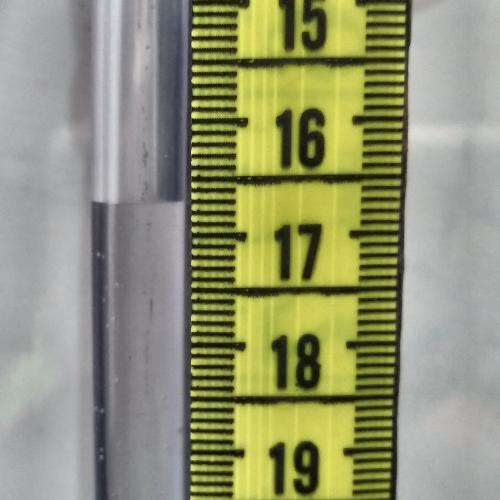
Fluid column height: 16.7 cm